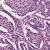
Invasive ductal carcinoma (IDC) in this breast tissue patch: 1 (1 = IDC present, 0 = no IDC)